Field crop: maize
Growth stage: 2
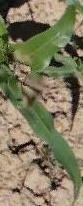
Species: maize